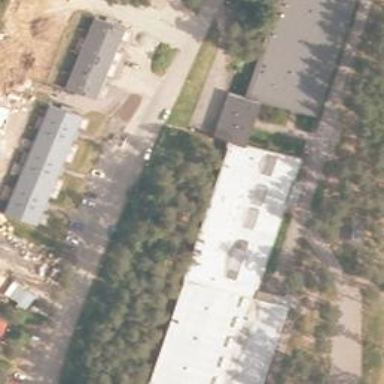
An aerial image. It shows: Commercial building.